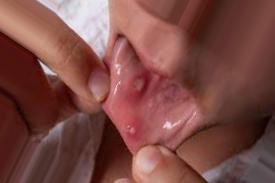
Condition: Mouth Ulcer